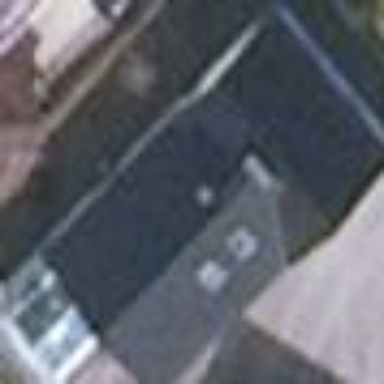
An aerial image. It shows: Detached building.